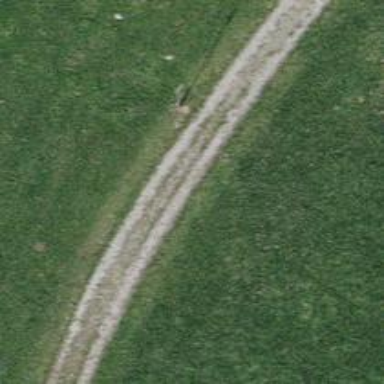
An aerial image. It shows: Track with grade 5 tracktype.